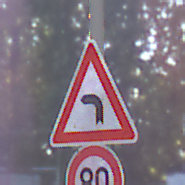
Verkehrszeichen: KurveLinks
Zusatzzeichen unten: Geschwindigkeit80
Umgebung: Outdoor, Suburban
Tageszeit: MorningAfternoon
Wetter: PartlyCloudy
Licht: Natural
Jahreszeit: NotSpecified
Kontrast: HighContrast